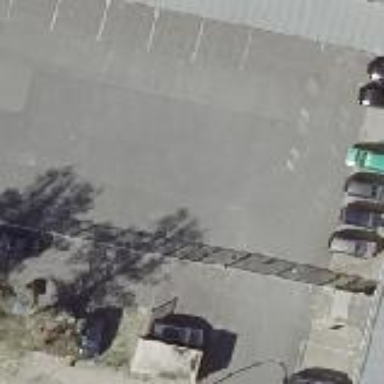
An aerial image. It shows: Parking area with surface.